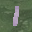
Label: 1